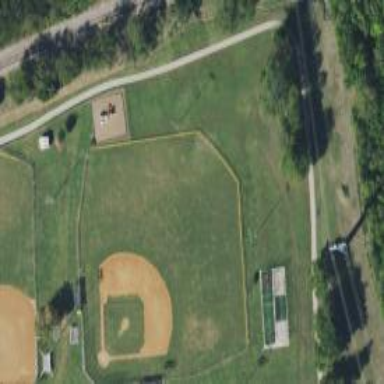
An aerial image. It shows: Baseball pitch for leisure land activities.